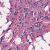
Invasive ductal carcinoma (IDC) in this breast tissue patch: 1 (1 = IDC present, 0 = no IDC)